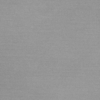
Label: dusty